Brain MRI, modality: ceT1
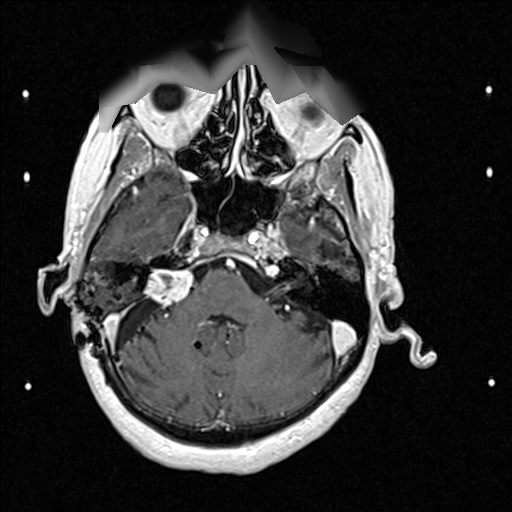